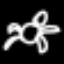
Label: frog